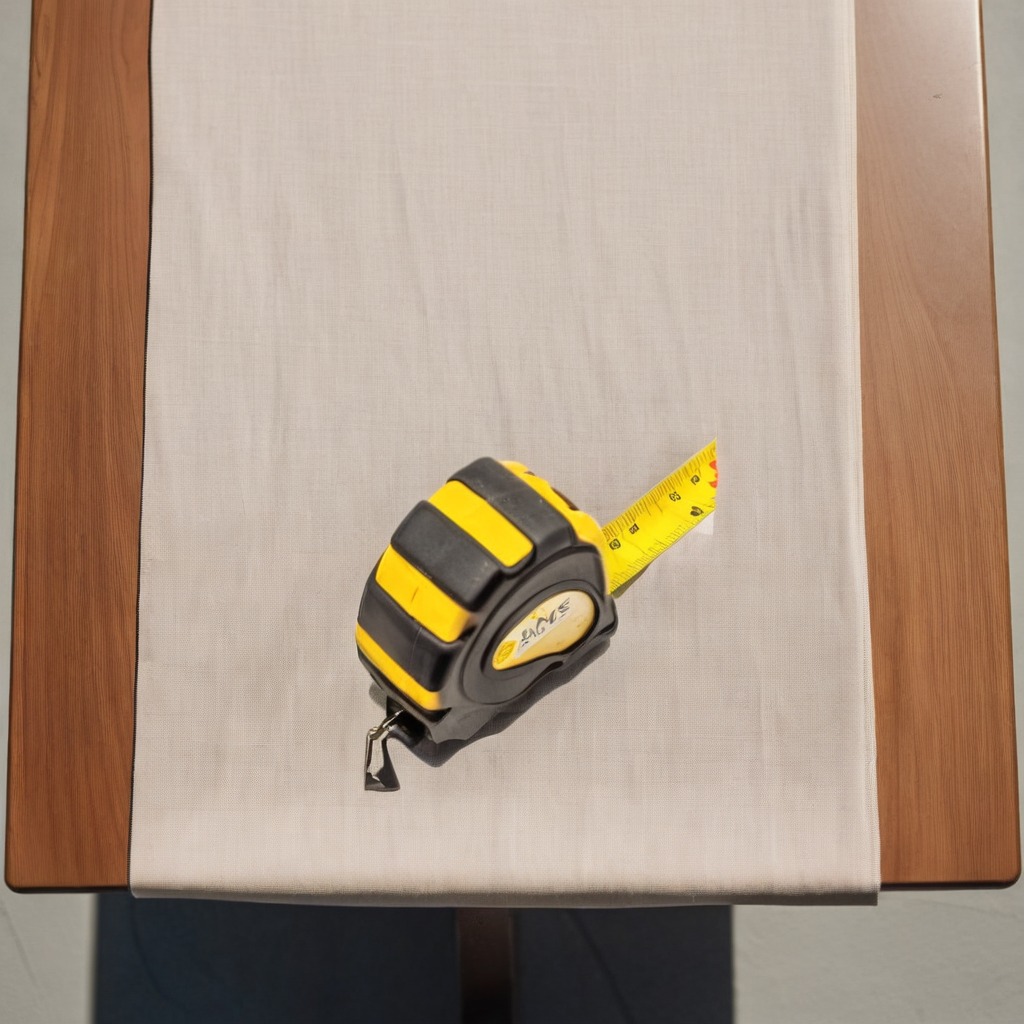
A measuring tape is lying on the wooden table.